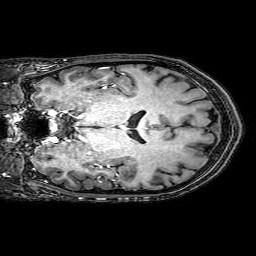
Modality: T1w
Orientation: coronal
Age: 24
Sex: male
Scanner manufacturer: philips
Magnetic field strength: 3 T
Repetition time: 0.009 s
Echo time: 0.00351 s